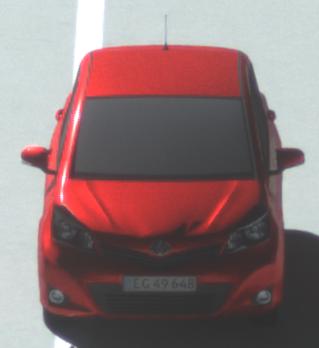
Make: Toyota
Model: Yaris 1.0
Detailed model: Yaris (XP9)
Model produced from: 2009/01
Model produced until: 2010/10
Doors: 3
Color: red
Road condition: dry road
Daytime: morning or afternoon
Contrast: high contrast